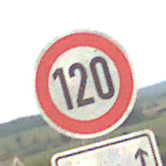
Verkehrszeichen: Geschwindigkeit120
Zusatzzeichen unten: LaengeEinerStrecke2
Umgebung: Outdoor, Beach
Tageszeit: MorningAfternoon
Wetter: PartlyCloudy
Licht: Natural
Jahreszeit: NotSpecified
Kontrast: HighContrast